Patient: sex M, age 42
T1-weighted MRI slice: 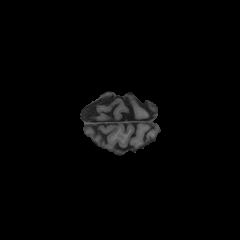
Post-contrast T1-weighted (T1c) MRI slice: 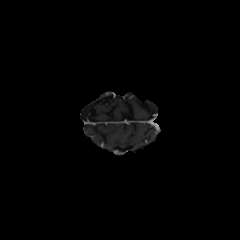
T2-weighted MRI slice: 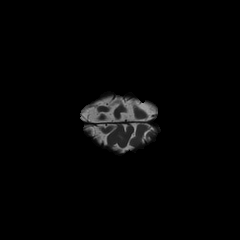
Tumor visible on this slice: no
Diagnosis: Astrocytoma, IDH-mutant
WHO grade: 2